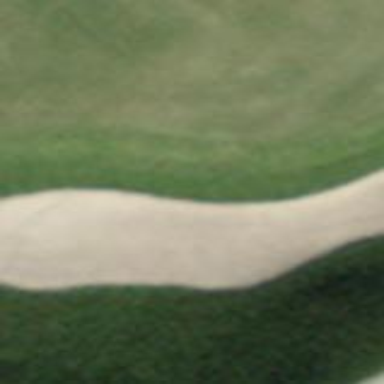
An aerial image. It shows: Golf bunker filled with natural sand.